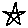
Label: star